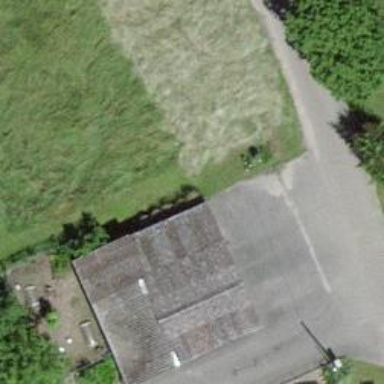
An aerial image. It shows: Garage building.